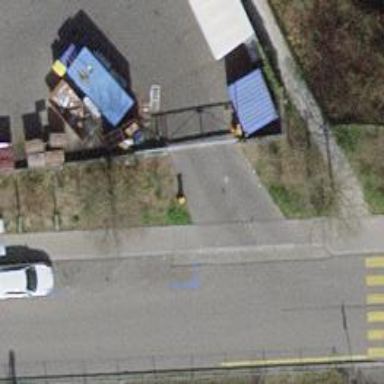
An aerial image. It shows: Lift gate barrier.